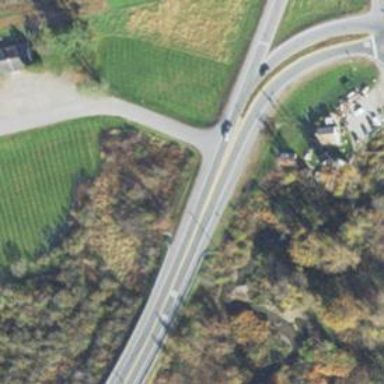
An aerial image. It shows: Asphalt road classified as trunk highway.